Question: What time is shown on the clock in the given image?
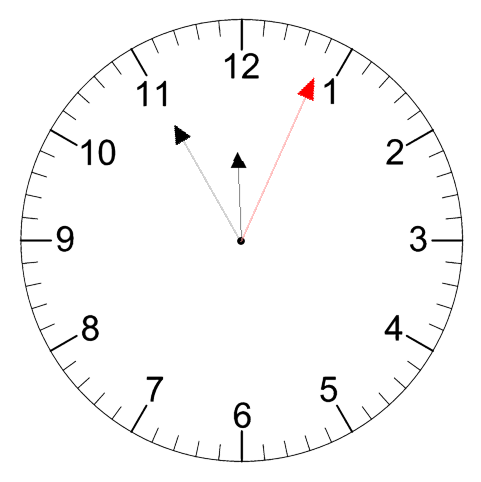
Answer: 11:55:04